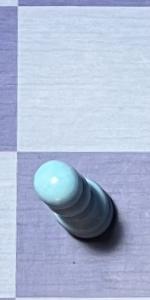
Label: Pawn_White